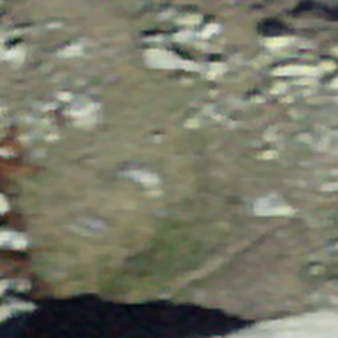
Label: other